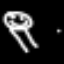
Label: frog